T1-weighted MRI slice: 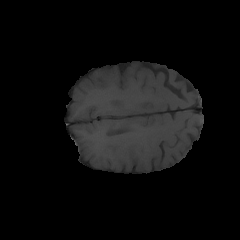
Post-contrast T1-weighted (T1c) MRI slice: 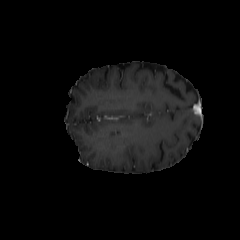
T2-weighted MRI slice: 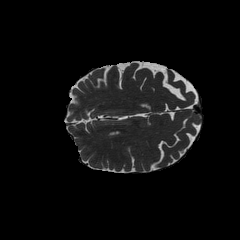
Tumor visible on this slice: no